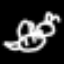
Label: bed